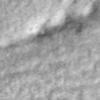
Label: no_change